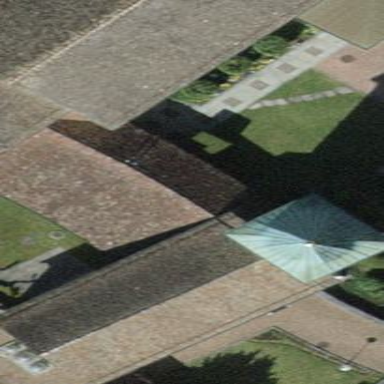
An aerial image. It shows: Church which is place of worship.